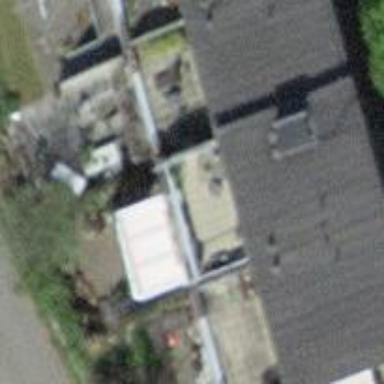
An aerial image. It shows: Terrace building.